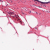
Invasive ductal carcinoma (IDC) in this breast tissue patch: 0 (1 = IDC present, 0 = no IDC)